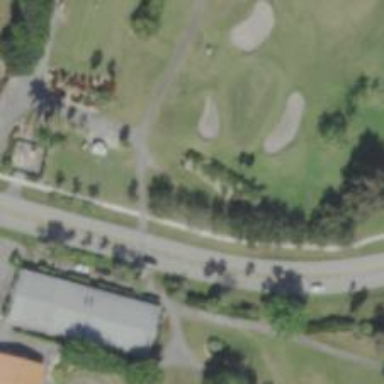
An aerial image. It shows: Golf cartpath that is also road path.